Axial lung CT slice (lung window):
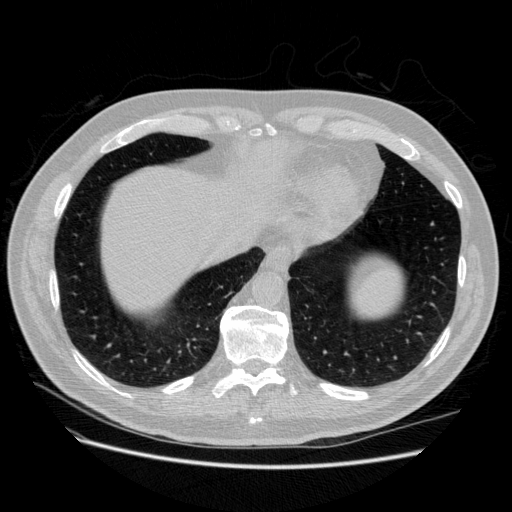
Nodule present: no